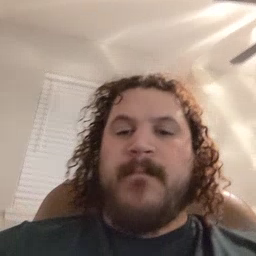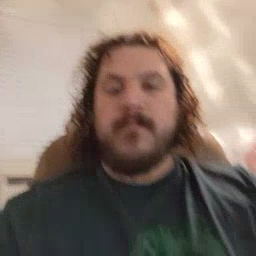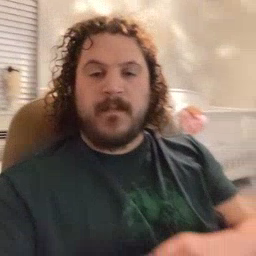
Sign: give